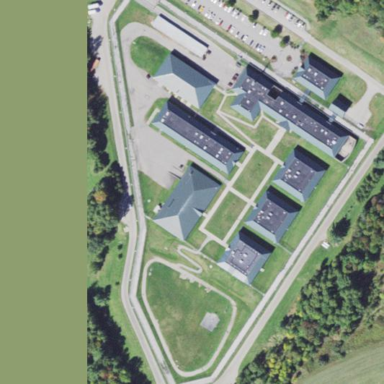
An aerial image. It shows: Prison.